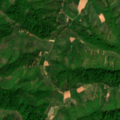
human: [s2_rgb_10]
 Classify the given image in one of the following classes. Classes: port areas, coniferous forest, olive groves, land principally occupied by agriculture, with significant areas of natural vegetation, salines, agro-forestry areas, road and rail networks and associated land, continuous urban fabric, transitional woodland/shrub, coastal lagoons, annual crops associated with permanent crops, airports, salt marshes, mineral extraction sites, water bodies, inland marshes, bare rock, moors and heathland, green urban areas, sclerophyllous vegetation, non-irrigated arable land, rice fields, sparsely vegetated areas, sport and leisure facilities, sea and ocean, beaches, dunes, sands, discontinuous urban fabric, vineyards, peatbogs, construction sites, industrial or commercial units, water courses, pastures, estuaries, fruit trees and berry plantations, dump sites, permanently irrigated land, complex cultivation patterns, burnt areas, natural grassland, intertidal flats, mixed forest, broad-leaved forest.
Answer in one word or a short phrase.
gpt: complex cultivation patterns, land principally occupied by agriculture, with significant areas of natural vegetation, broad-leaved forest